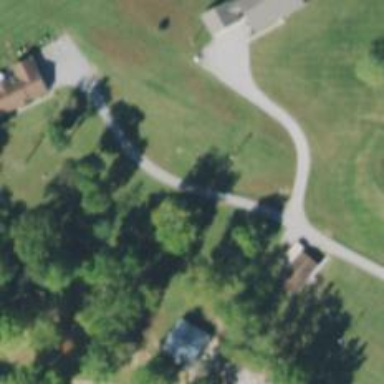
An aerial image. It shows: Driveway.